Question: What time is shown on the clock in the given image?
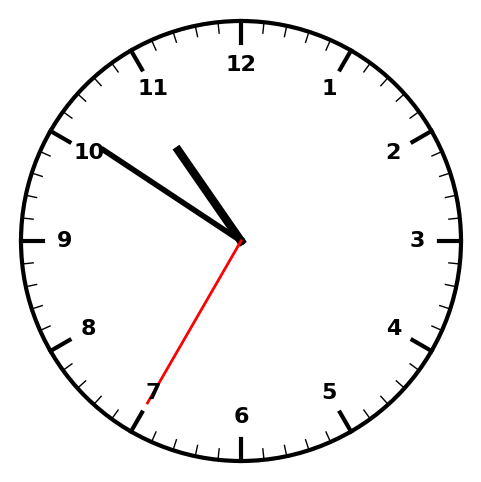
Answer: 10:50:35